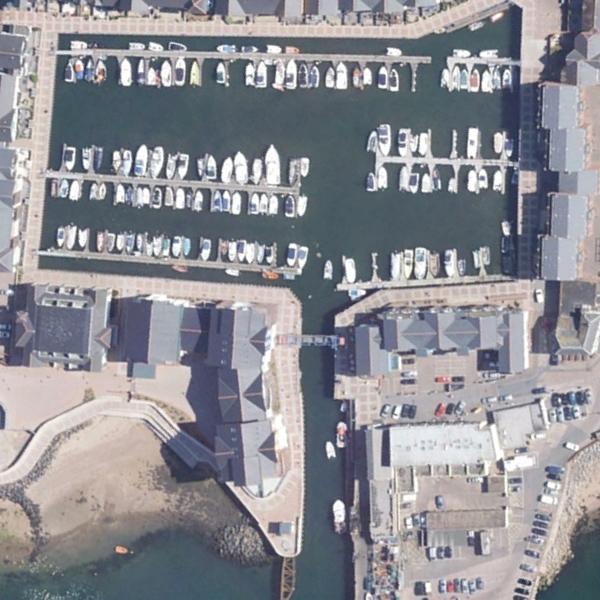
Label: Port